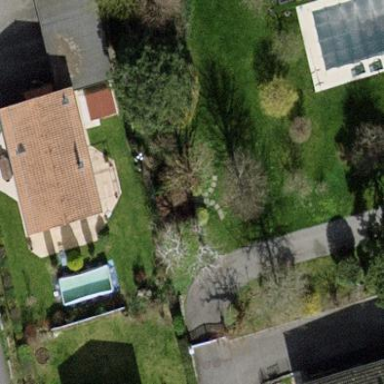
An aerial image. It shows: Garden surrounded by fence.